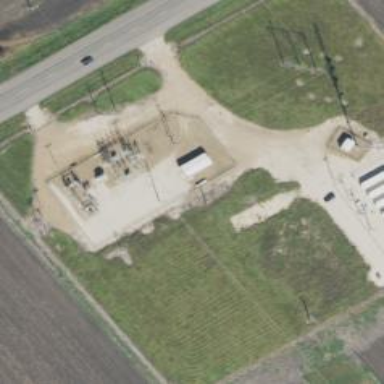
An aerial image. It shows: Distribution level power substation surrounded by fence.